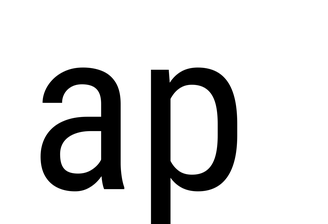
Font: Roboto_Condensed_Regular